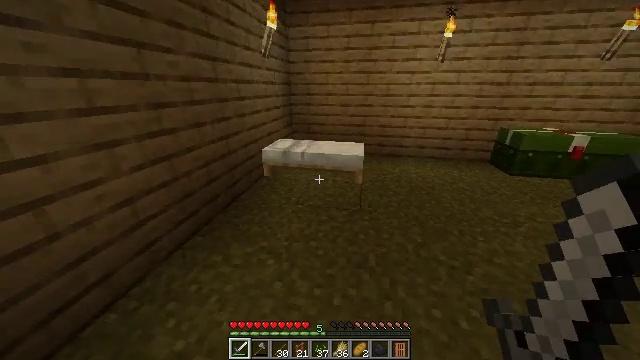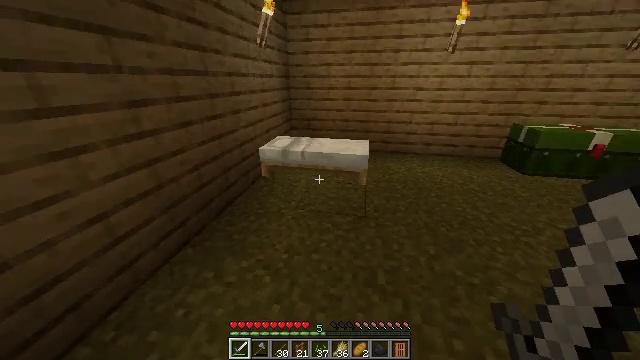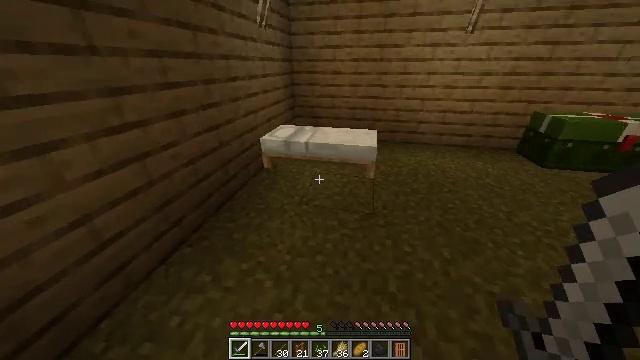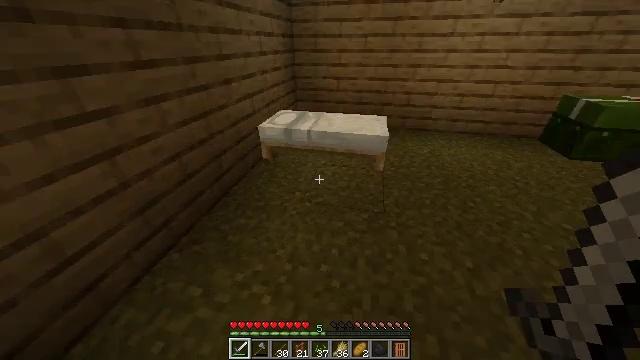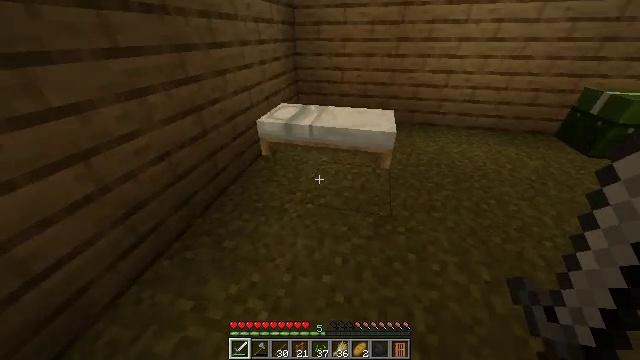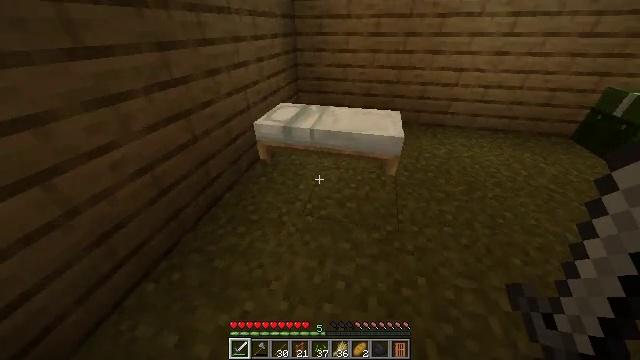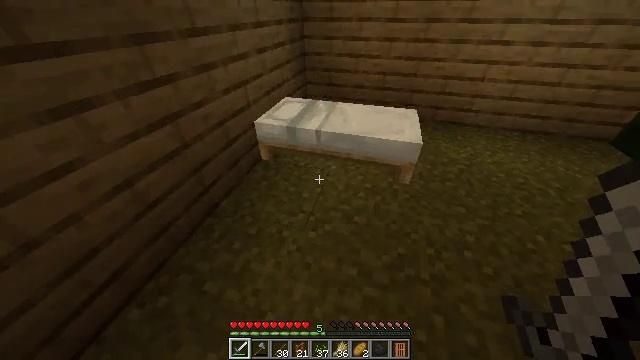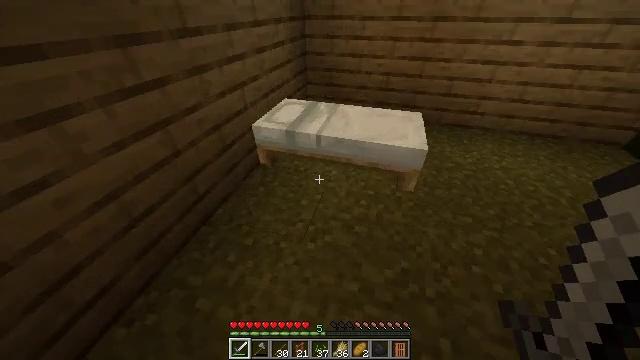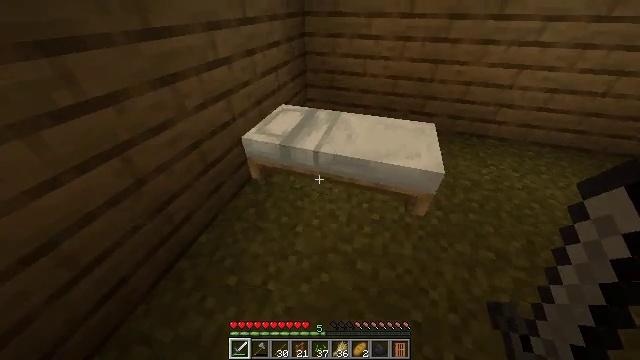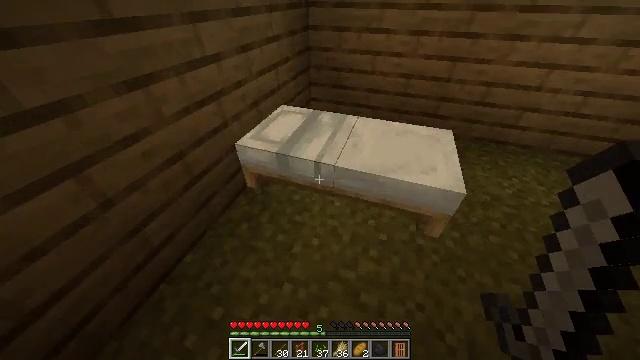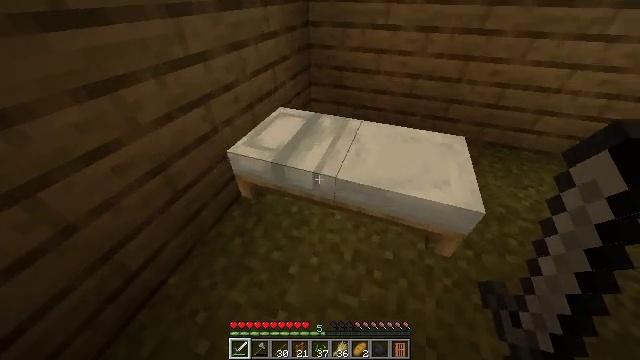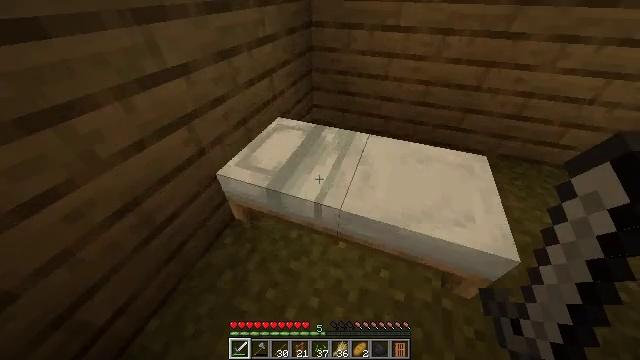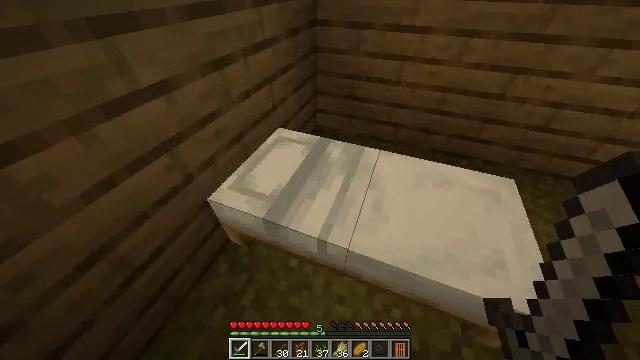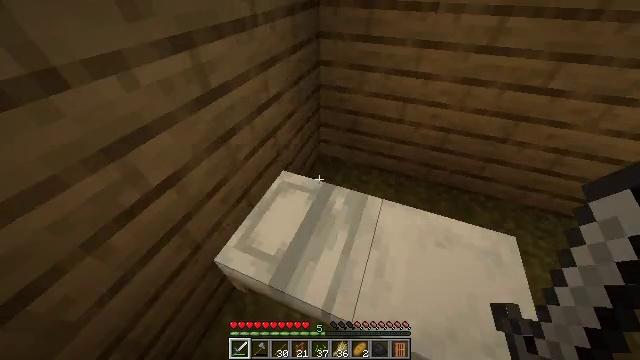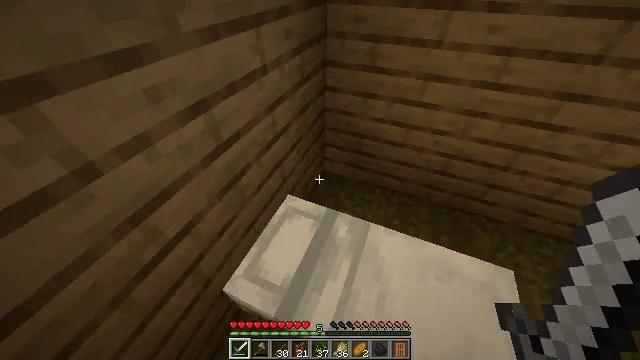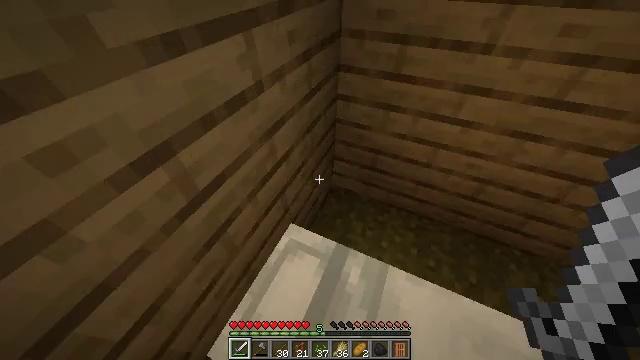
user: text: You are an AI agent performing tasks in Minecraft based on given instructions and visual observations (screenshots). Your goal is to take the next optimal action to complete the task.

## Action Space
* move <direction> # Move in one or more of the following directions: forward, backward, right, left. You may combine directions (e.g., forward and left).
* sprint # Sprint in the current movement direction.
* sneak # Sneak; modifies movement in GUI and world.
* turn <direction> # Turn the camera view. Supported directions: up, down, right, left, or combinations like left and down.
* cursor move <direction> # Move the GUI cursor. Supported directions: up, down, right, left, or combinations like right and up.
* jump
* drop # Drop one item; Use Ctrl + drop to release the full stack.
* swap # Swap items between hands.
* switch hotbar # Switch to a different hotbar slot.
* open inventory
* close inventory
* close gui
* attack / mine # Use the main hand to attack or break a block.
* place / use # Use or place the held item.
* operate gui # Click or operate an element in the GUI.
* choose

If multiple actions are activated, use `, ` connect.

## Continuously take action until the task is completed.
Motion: motion action
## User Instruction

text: Attack the acacia fence to break it.
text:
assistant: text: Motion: move forward, sprint, turn down
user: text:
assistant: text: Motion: move forward, sprint, turn left and down
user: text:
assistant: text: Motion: move forward, sprint, turn down
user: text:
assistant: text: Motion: move forward, sprint, turn down
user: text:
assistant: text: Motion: move forward, sprint, turn down
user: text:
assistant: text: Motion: move forward, sprint, turn left and down
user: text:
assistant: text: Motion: move forward, sprint
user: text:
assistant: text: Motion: move forward, sprint
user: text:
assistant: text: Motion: move forward, sprint, turn left and down
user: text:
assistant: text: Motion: move forward, sprint
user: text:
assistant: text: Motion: move forward, sprint
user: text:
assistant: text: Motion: move forward, sprint, turn left and down
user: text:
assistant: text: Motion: move forward, sprint
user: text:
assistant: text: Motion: move forward, sprint, turn left
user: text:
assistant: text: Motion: move forward, sprint, turn left and down
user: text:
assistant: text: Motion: move forward, turn left and down
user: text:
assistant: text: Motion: turn left and down
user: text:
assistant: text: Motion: turn left and down
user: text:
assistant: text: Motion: turn left and down
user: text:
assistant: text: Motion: turn left and down
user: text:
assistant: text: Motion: turn left and down
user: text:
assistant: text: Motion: turn left and down
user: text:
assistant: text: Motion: turn left and down
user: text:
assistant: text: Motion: turn left and down
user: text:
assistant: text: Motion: turn left and down
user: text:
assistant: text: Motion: turn left and down
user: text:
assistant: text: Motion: turn left
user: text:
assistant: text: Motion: turn left
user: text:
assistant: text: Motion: turn left
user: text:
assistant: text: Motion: no_op